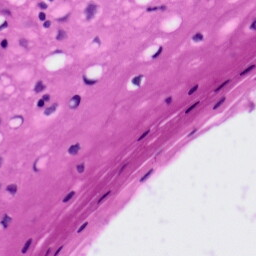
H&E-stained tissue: Tonsil